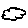
Label: cloud